Interaction volume radius: 10 \u00c5
Interaction volume height: 20 \u00c5
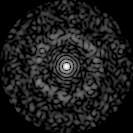
Disorder parameter: 0.8316